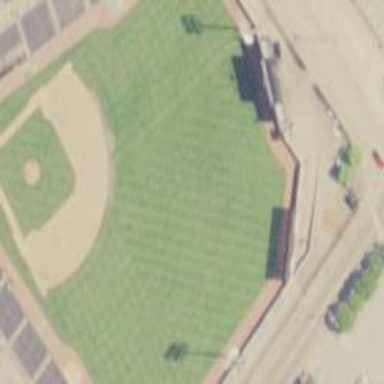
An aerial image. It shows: Baseball pitch for leisure and sports activities.